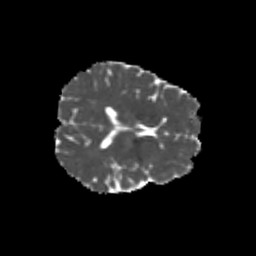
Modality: MD
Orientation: axial
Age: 23
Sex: female
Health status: healthy
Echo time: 0.074 s